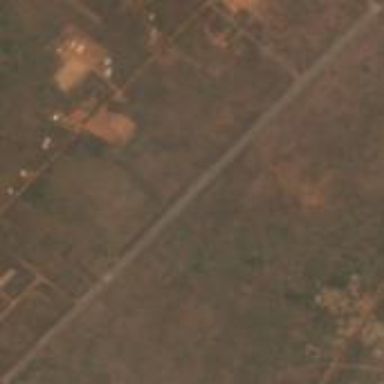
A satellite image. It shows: Asphalt runway at the airport.